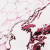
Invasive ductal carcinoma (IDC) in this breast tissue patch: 0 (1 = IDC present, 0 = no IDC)